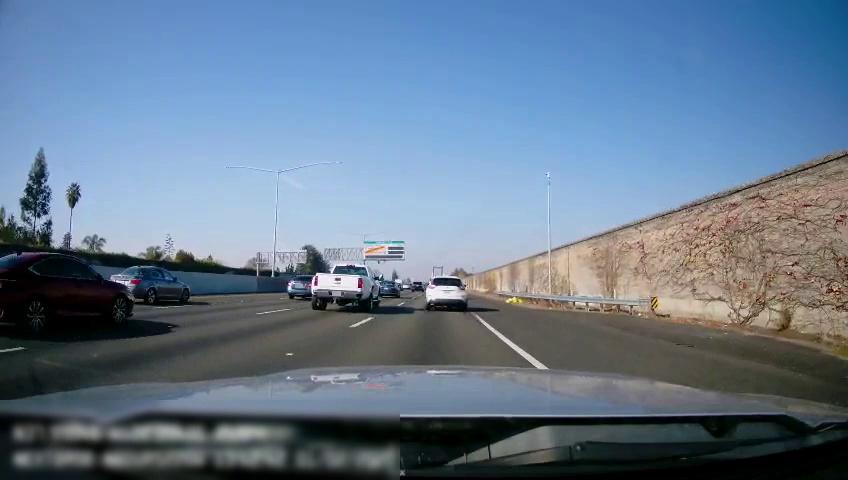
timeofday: Day
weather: Sunny
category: Drivable Space
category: Vehicles | Car
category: Vehicles | Truck
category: Vehicles | SUV
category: Vehicles | SUV
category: Vehicles | Car
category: Vehicles | Car
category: Vehicles | Car
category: Lanes | Current Lane
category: Lanes | Current Lane
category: Lanes | Alternate Lane
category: Lanes | Alternate Lane
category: Lanes | Alternate Lane
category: Traffic | Signs
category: Traffic | Signs